Question: I have few images, which come dynamically from database.
When a user hovers over a image, the name should display below the image.
How can I do this with CSS, or jquery?
Check the image below, this is how it should be.

My code is
'''
<div class="blue_strip_icon" style="padding-right: 15px;">
<a href="<%= pag.page.id %>" class="icon_link">
<img src="<%= @icon %>" title="<%= pag.page.page_title %>" />
</a>
</div>
'''
CSS is
'''
.blue_strip_icon{
float: right;
height: 50px;
padding-top: 10px;
}
'''
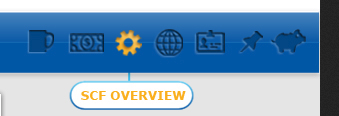
Answer: Updated <URL>
---
You can use the CSS ':after' psuedo element to create a customized tooltip element.
Check this <URL>
'''
<!-- render the tooltip text from the server itself -->
<a href="http://google.com" tooltip="Hello World">Hello</a>
'''
'''
a {
position: relative;
overflow: visible;
}
a:hover:after {
content: attr(tooltip); /* use the tooltip attribute instead of hardcoding */
color: blue;
top: 22px;
position: absolute;
white-space: nowrap;
}
'''